Question: I want to make a notification at the top of my application with the appearance / hiding animation. For this, I created a FrameLayout ('flNotification') with a nested TextView ('tvNotificationText')
Animation works acceptable, but I have trouble with z order - FrameLayout shows behind Button
:

What I need to change is that flNotification is displayed on top of the button.
---
'''
public void showNotification(String message) {
tvNotificationText.setText(message);
flNotification.bringToFront(); // doesn't help
clRoot.invalidate(); // doesn't help
Animation animation = AnimationUtils.loadAnimation(this,
R.anim.notification_animation);
animation.setAnimationListener(new Animation.AnimationListener() {
@Override
public void onAnimationStart(Animation animation) {
flNotification.setVisibility(View.VISIBLE);
}
@Override
public void onAnimationEnd(Animation animation) {
flNotification.setVisibility(View.GONE);
}
@Override
public void onAnimationRepeat(Animation animation) {
}
});
flNotification.startAnimation(animation);
}
'''
---
'''
<?xml version="1.0" encoding="utf-8"?>
<android.support.constraint.ConstraintLayout
xmlns:android="http://schemas.android.com/apk/res/android"
xmlns:app="http://schemas.android.com/apk/res-auto"
xmlns:tools="http://schemas.android.com/tools"
android:layout_width="match_parent"
android:layout_height="match_parent"
android:id="@+id/clRoot"
tools:context=".activities.MainActivity">
[...]
<Button
android:id="@+id/btnNameAdd"
android:layout_width="wrap_content"
android:layout_height="0dp"
android:layout_marginEnd="8dp"
android:text="+"
android:textSize="30sp"
app:layout_constraintBottom_toBottomOf="@+id/etAge"
app:layout_constraintEnd_toEndOf="parent"
app:layout_constraintTop_toTopOf="@+id/etName" />
[...]
[...]
[...]
<FrameLayout
android:layout_width="match_parent"
android:layout_height="wrap_content"
android:id="@+id/flNotification"
android:layout_marginEnd="0dp"
android:layout_marginStart="0dp"
app:layout_constraintEnd_toEndOf="parent"
app:layout_constraintStart_toStartOf="parent"
app:layout_constraintTop_toTopOf="parent"
android:visibility="gone"
android:background="@color/errorNotificationBackground"
android:clipChildren="false">
<TextView
android:layout_width="wrap_content"
android:layout_height="wrap_content"
android:id="@+id/tvNotificationText"
android:layout_gravity="center"
tools:text="Lorem ipsum dolor sit amet"
android:textColor="@color/errorNotificationForeground"
android:layout_marginBottom="4dp"
android:layout_marginTop="4dp">
</TextView>
</FrameLayout>
</android.support.constraint.ConstraintLayout>
'''
---
'''
<?xml version="1.0" encoding="utf-8"?>
<set
xmlns:android="http://schemas.android.com/apk/res/android"
android:interpolator="@android:anim/accelerate_decelerate_interpolator"
android:fillAfter="true">
<translate
android:fromYDelta="-100%p"
android:toYDelta="0%p"
android:duration="750"/>
<translate
android:startOffset="2500"
android:fromYDelta="0%p"
android:toYDelta="-100%p"
android:duration="750"/>
</set>
'''
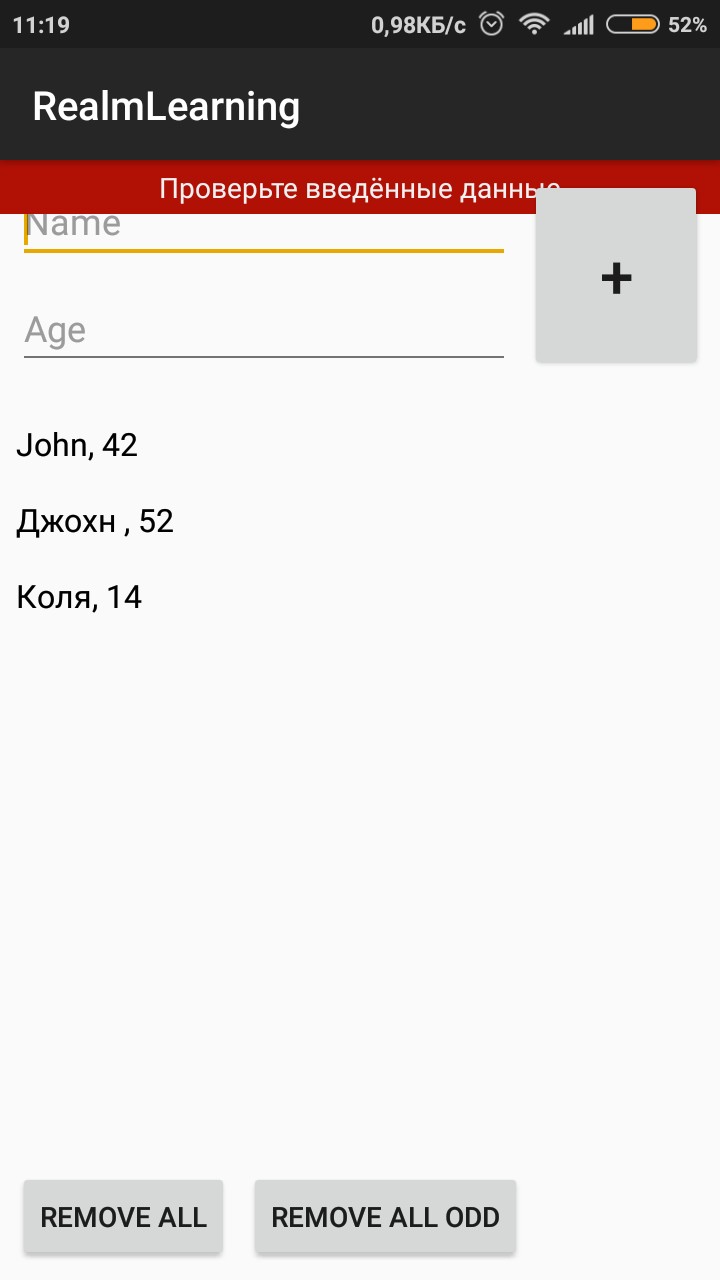
Answer: Solved the problem by wrapping the button in FrameLayout. 'API 21+' is not used
'''
<FrameLayout
android:id="@+id/flBtnAdd"
android:layout_width="wrap_content"
android:layout_height="0dp"
app:layout_constraintBottom_toBottomOf="@+id/etAge"
app:layout_constraintEnd_toEndOf="parent"
app:layout_constraintTop_toTopOf="@+id/etName">
<Button
android:id="@+id/btnNameAdd"
android:layout_width="match_parent"
android:layout_height="match_parent"
android:layout_marginEnd="8dp"
android:text="+"
android:textSize="30sp" />
</FrameLayout>
'''